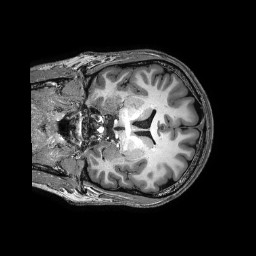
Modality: T1w
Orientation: coronal
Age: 21
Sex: male